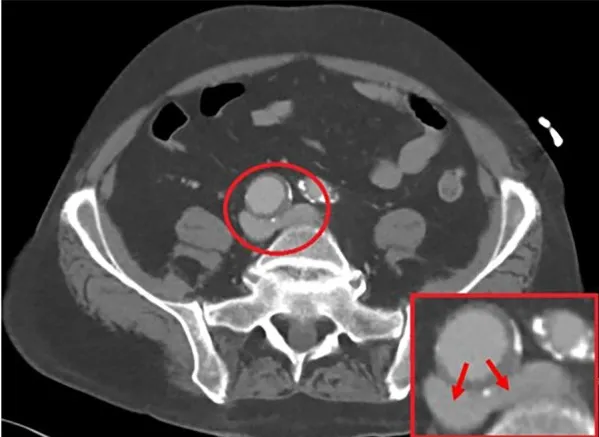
A 3.1 cm x 2.9 cm right common iliac artery aneurysm allowing for a compressive force on the bilateral iliac veins, as illustrated by the arrows.
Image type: radiology (ct)